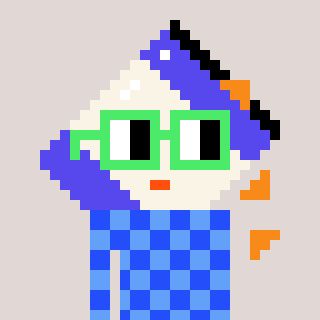
a pixel art character with square light green glasses, a chips-shaped head and a blue-colored body on a warm background